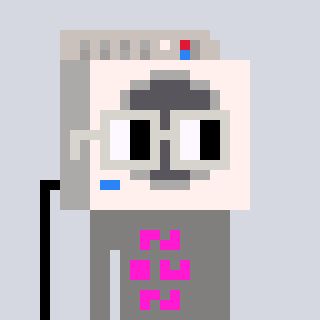
a pixel art character with square light gray glasses, a washing machine-shaped head and a bluegrey-colored body on a cool background